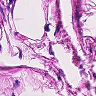
Metastatic tissue present: no